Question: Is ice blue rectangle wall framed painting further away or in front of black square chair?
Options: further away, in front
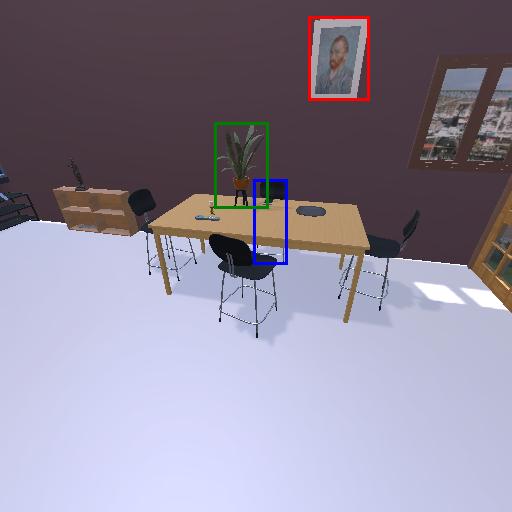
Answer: further away